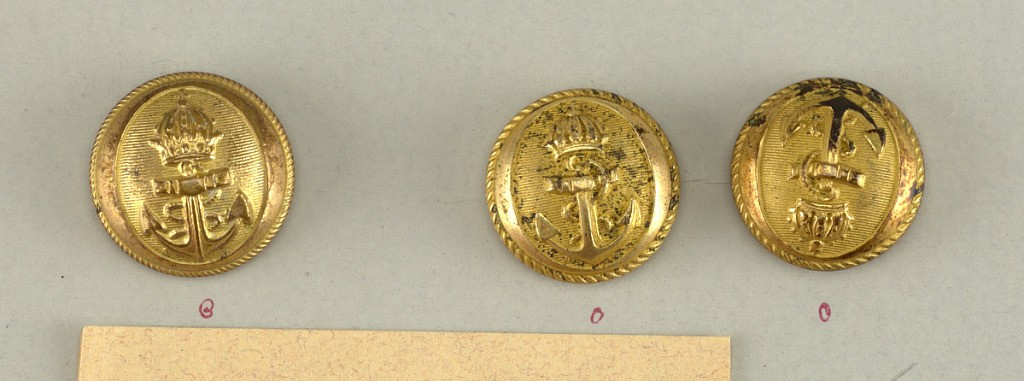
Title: Buttons
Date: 1830–48
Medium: Brass
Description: Convex button with ornament of crowned anchor witin a plain and a rope border - on reverse, "G and Cie    M18 Paris" incised coat of arms.  Naval officer.

Component -a is on card F